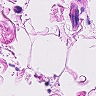
Metastatic tissue present: no